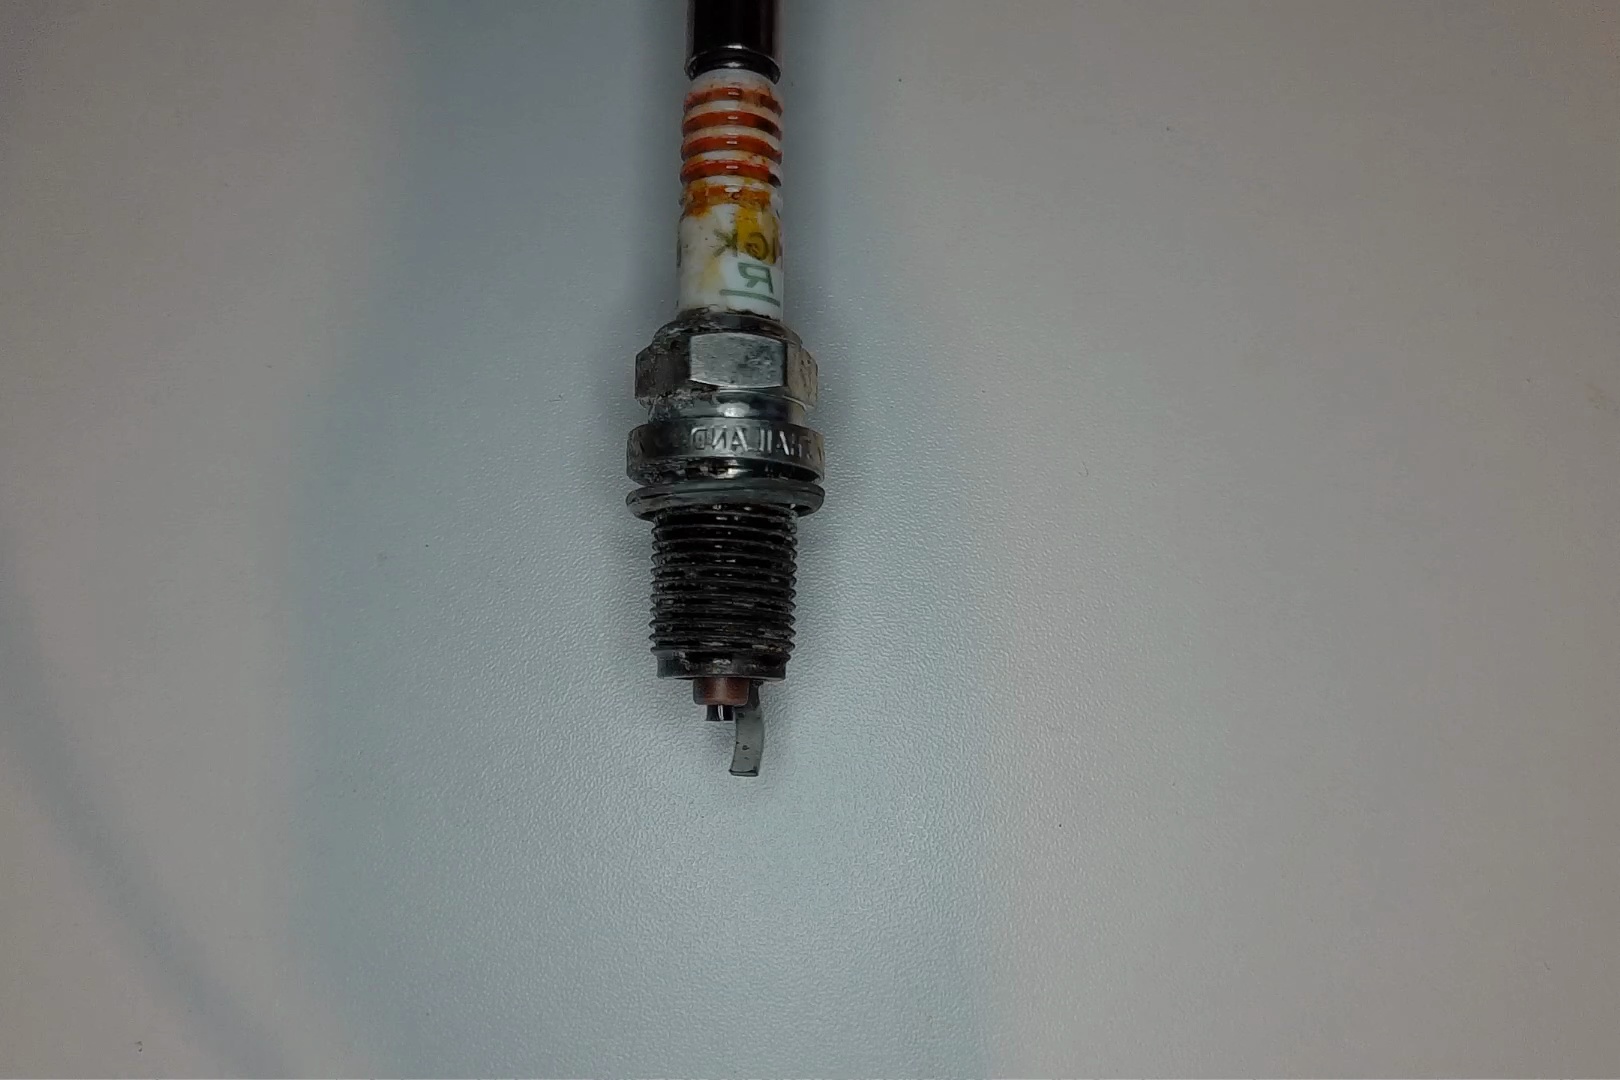
Label: anomaly